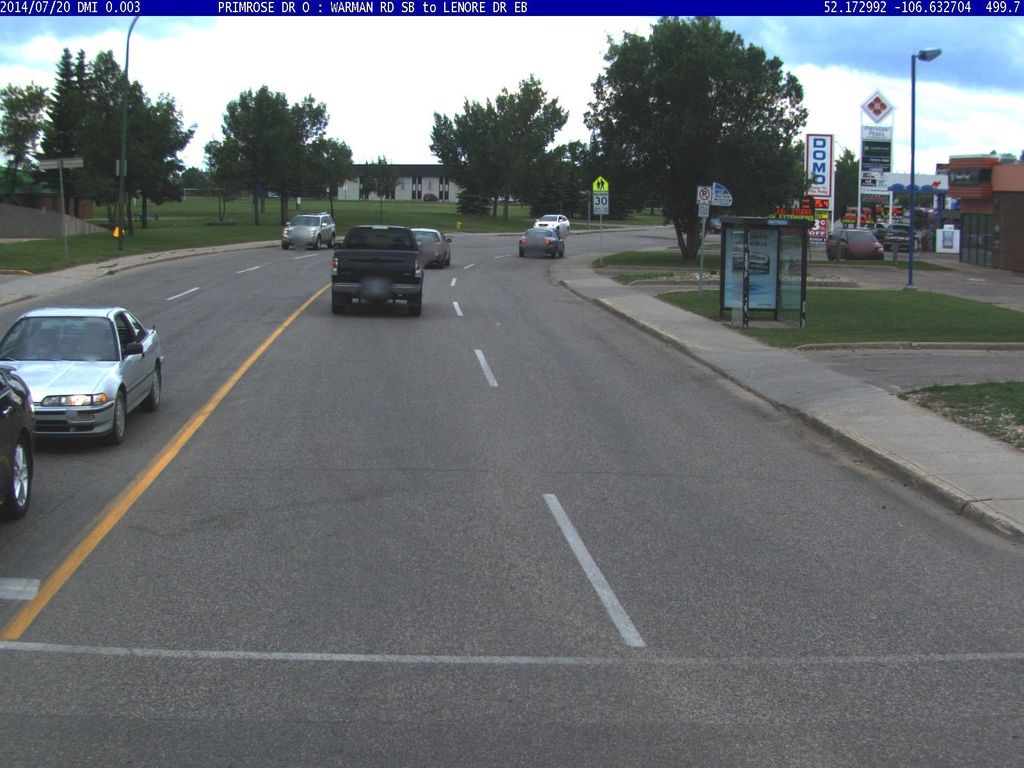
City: saskatoon